Aerial crown-view tile of a tropical tree (Barro Colorado Island, Panama), acquired 20240918:
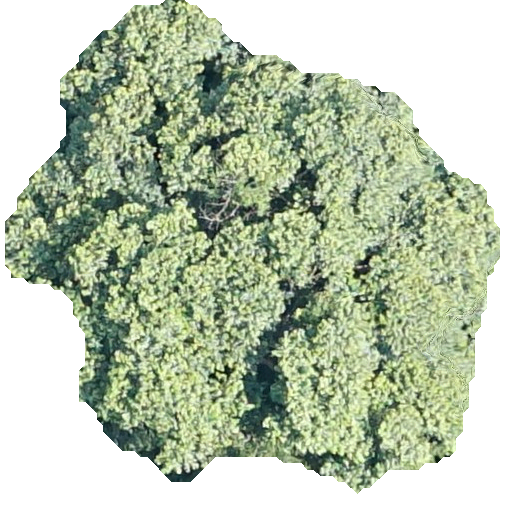
Species: Luehea seemannii
GBIF accepted scientific name: Luehea seemannii
Crown area: 259.53 m²